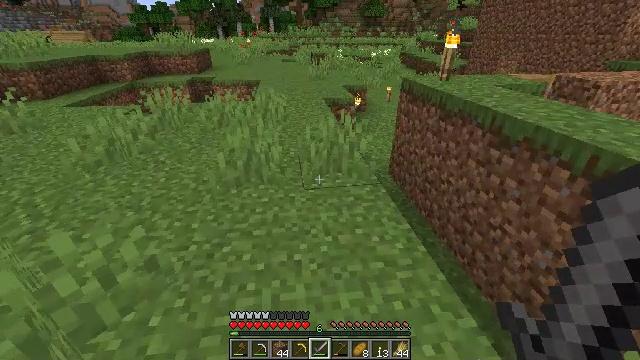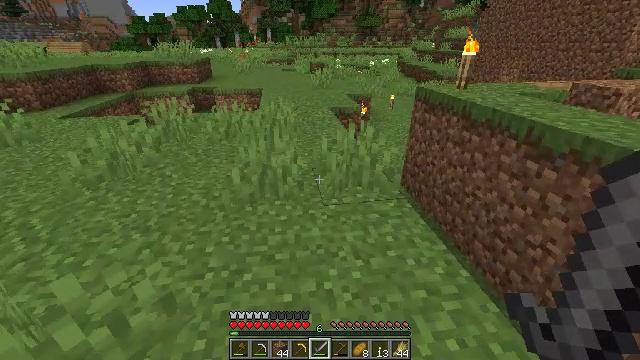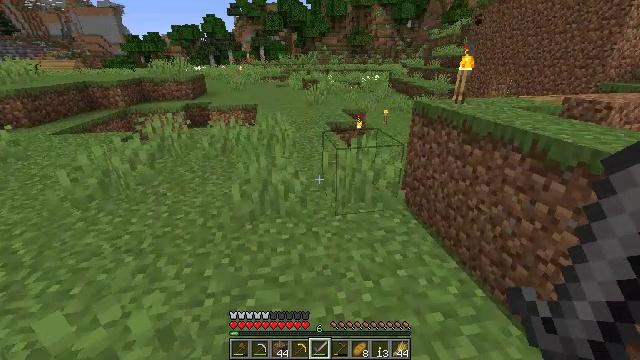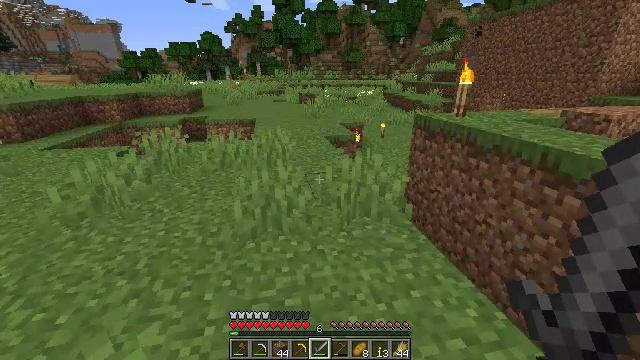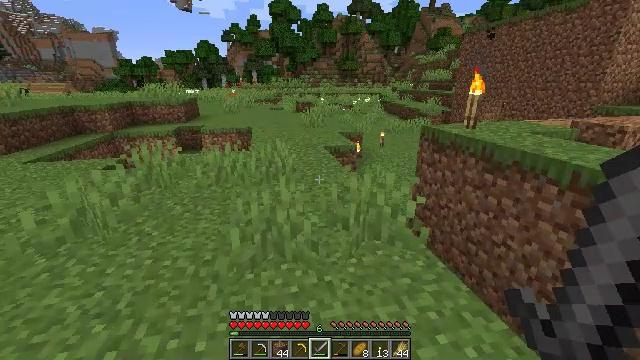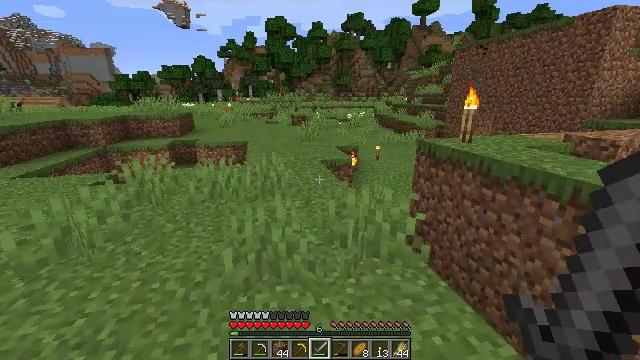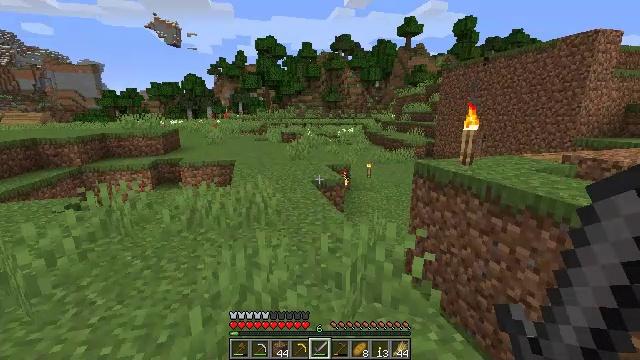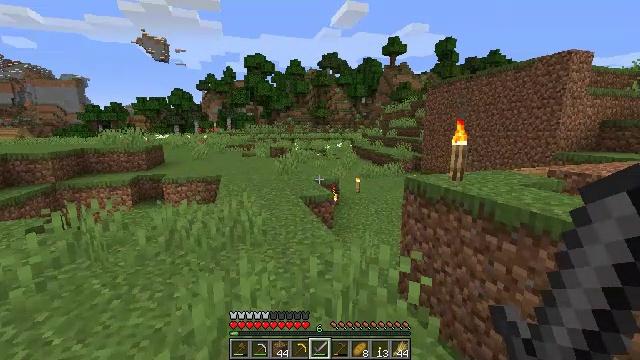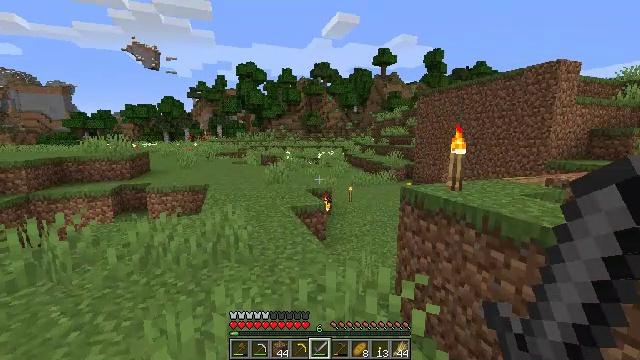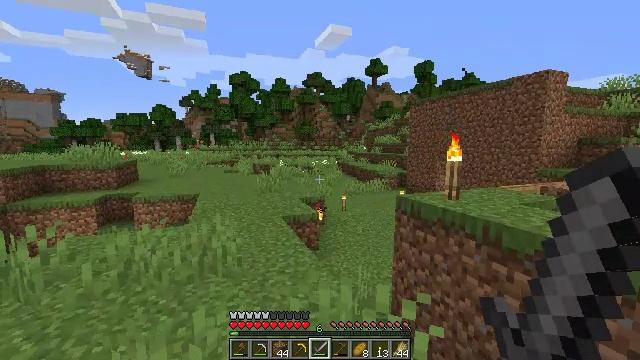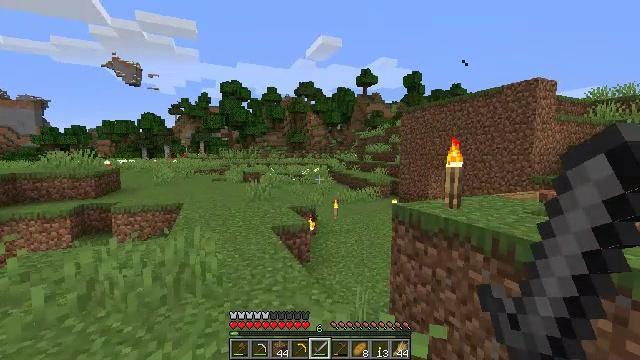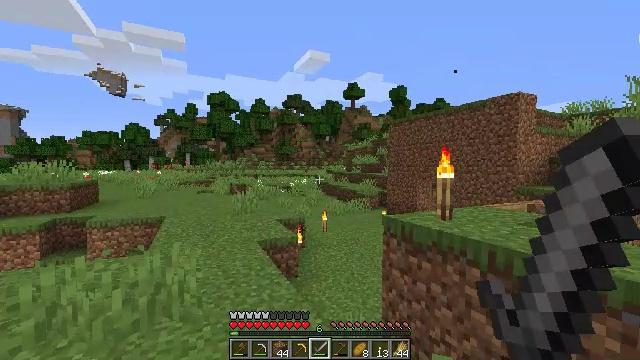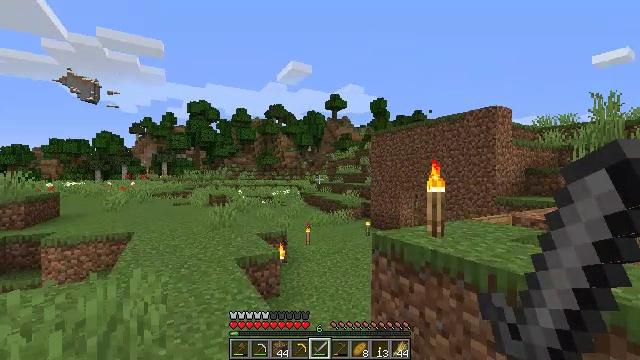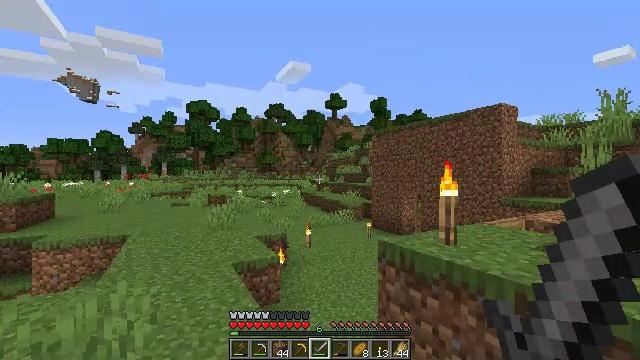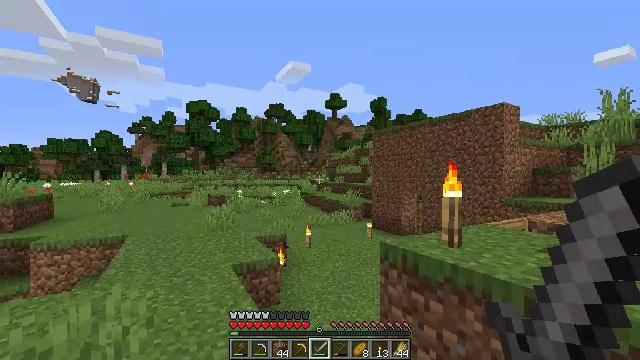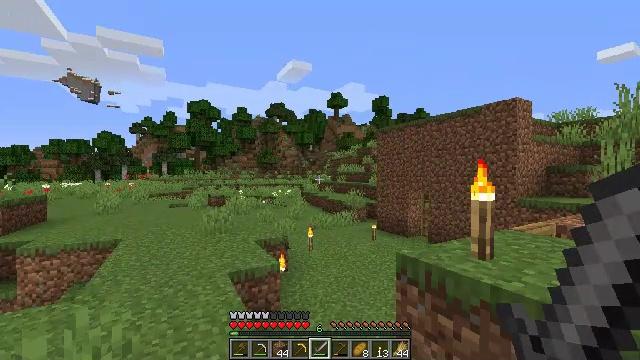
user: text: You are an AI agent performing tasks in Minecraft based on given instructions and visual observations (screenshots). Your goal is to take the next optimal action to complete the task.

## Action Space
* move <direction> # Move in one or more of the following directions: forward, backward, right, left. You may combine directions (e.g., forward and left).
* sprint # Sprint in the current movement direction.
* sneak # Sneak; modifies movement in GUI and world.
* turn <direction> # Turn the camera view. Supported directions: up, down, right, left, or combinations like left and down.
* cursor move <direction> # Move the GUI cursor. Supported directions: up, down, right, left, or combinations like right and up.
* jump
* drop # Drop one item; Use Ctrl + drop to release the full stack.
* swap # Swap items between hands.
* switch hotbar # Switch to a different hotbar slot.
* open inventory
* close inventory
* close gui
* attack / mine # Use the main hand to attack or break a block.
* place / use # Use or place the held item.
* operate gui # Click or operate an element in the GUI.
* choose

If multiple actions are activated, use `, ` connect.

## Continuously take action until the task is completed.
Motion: motion action
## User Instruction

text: Craft a shield with wood and iron.
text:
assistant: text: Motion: move forward and move left, turn up
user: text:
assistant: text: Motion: move forward and move left, turn right and up
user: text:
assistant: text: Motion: move forward, turn right and up
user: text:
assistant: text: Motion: move forward, turn up
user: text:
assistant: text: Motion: move forward, turn right and up
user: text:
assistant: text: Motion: move forward, turn right and up
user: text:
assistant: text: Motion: move forward, turn right and up
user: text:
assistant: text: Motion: move forward, turn right and up
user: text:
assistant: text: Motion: move forward, turn right and up
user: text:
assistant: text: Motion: move forward, turn right and up
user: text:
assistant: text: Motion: move forward, turn right and up
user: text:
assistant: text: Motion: move forward, turn right and up
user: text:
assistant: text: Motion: move forward
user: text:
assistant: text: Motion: move forward
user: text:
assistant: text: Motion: move forward
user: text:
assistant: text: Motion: move forward
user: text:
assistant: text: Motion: move forward, turn left
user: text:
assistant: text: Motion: move forward, turn left
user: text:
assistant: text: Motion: move forward
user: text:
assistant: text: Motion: move forward
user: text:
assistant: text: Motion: move forward
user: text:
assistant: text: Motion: move forward
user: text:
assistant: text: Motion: move forward and move left
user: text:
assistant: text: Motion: move forward and move left
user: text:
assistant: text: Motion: move forward and move left
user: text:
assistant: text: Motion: move forward and move left
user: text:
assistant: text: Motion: move forward and move left
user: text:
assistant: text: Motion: move forward and move left
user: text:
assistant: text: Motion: move forward and move left
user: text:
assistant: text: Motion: move forward and move left, turn right